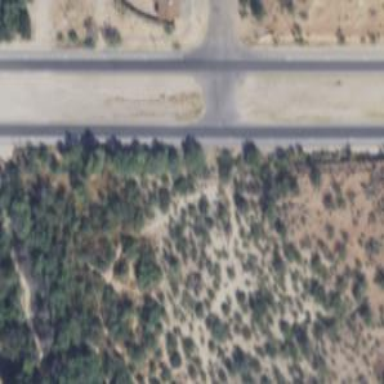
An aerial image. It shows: Secondary road.